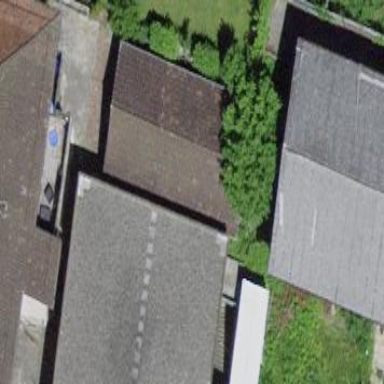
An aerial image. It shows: Garage.